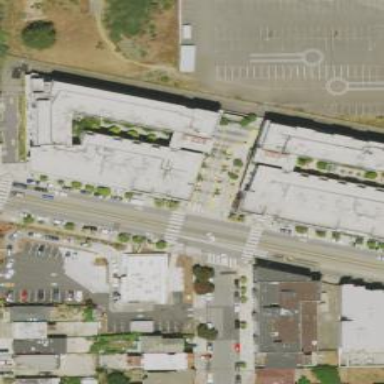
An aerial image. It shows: Mixed-use building.